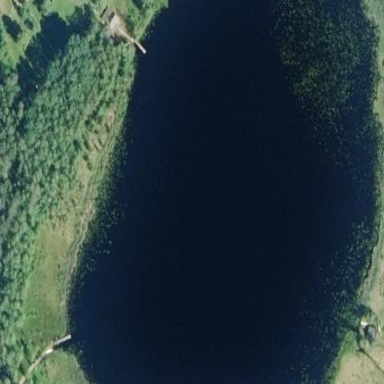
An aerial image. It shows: Pond surrounded by natural water.